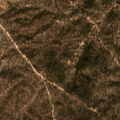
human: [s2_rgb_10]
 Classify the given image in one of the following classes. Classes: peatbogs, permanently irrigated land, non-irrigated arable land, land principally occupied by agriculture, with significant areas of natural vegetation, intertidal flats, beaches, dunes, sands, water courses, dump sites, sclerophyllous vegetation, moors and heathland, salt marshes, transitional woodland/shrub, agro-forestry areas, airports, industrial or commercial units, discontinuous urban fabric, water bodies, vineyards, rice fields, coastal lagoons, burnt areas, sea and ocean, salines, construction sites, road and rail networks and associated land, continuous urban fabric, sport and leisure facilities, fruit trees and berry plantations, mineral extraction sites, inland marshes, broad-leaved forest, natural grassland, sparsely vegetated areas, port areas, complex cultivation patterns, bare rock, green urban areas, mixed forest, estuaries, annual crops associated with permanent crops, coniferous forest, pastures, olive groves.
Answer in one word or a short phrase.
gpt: agro-forestry areas